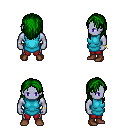
a pixel art fantasy rpg character, male body template, dark elf, purple skin, teal tunic, red pants, green long hairstyle, bracelets, brown shoes, four views (front, back, left, right), 2x2 character sprite sheet, small pixel art, hard edges, no anti-aliasing